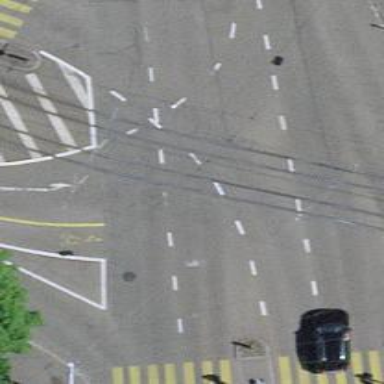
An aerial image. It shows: Tram level crossing on railway.